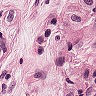
Metastatic tissue present: yes